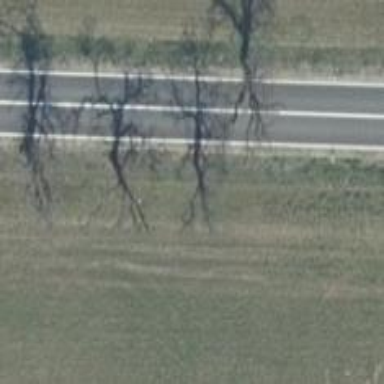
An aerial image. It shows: Row of deciduous broadleaved trees.